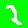
Digit: 2